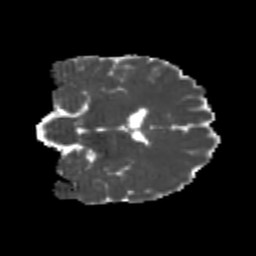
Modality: MD
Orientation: coronal
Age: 21
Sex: male
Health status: healthy
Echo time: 0.074 s